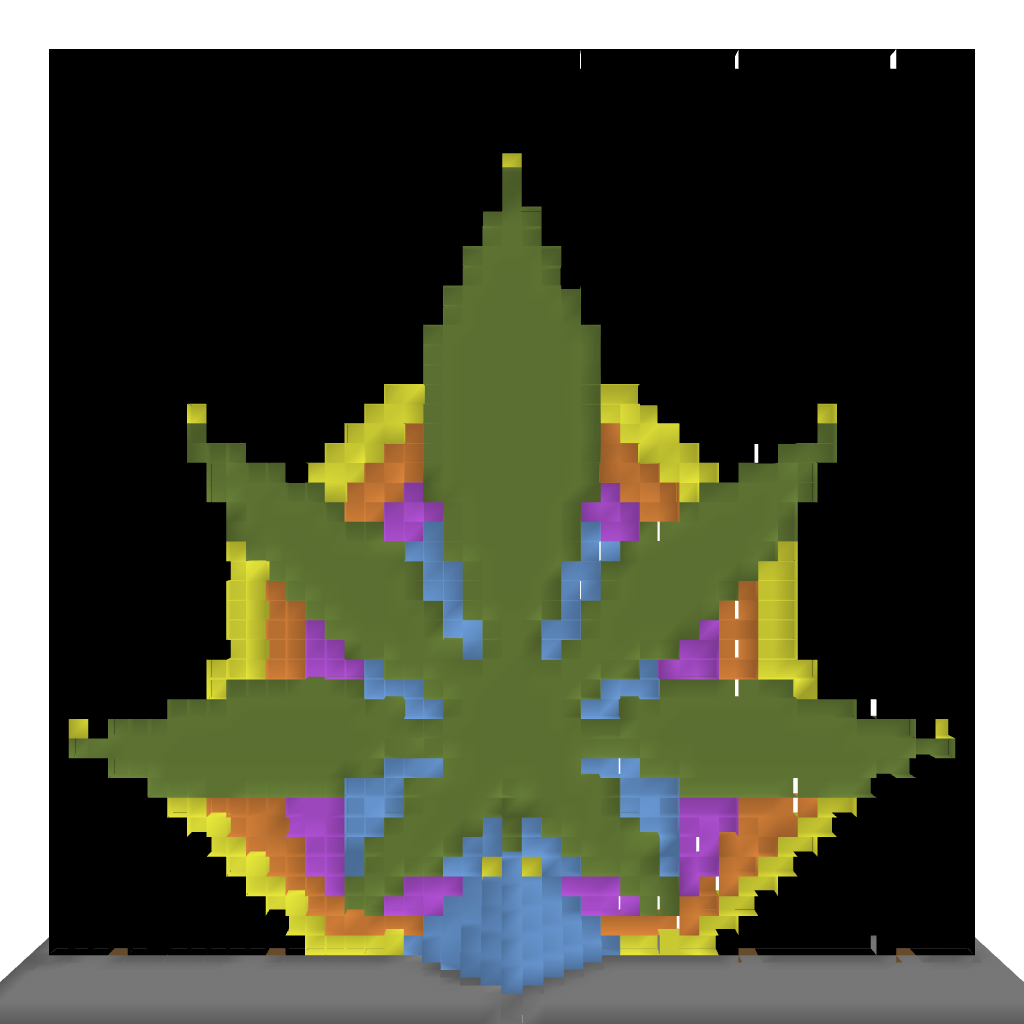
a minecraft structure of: Sly's Leaf bad low quality